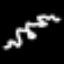
Label: squiggle